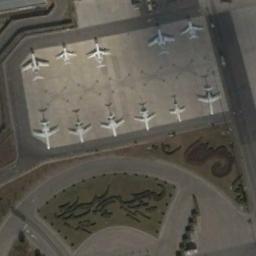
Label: airplane